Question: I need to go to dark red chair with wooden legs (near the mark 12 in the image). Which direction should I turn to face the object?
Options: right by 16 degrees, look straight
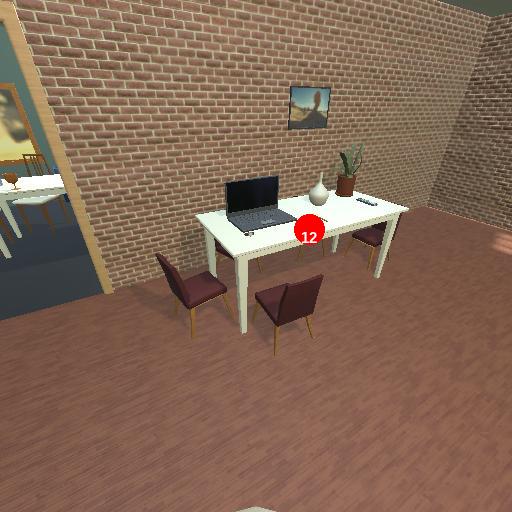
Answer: right by 16 degrees